RGB frame:
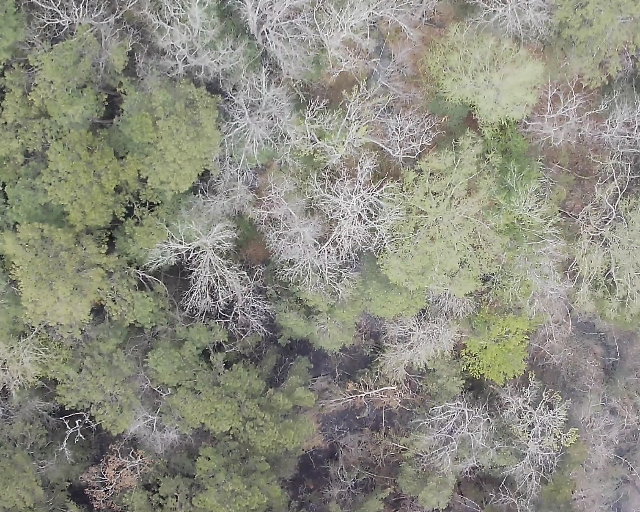
Thermal frame:
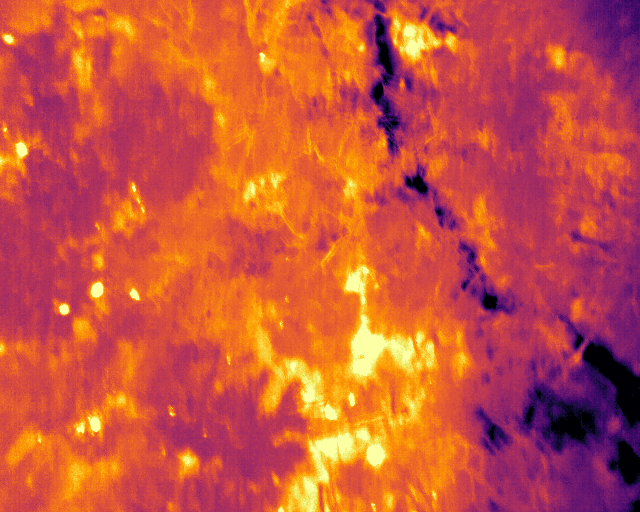
Captured: 2026-02-26 03:07:39
Pixels at or above 80 °C: 37 (fraction of frame: 0.0001129)